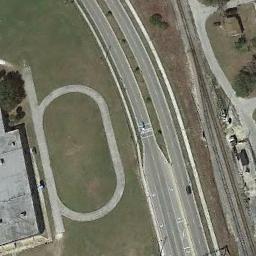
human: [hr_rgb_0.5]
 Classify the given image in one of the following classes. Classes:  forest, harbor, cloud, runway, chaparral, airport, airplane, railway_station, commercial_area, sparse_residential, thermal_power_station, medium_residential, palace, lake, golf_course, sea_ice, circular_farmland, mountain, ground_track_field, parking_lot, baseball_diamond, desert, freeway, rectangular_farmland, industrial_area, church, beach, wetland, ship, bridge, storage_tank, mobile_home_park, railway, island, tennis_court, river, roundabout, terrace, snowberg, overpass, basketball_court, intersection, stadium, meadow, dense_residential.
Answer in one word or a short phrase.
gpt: ground_track_field